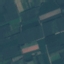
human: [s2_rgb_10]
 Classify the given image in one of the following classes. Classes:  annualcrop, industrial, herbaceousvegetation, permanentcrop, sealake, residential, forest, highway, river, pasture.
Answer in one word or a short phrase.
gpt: AnnualCrop